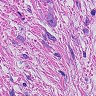
Metastatic tissue present: yes